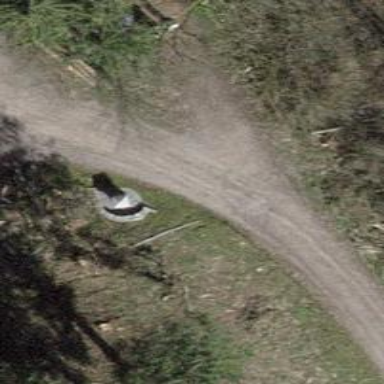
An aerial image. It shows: Historic wayside cross.